Question: I'm new to <URL>, and I'm trying to learn it.
I have

---
Here is my option
'''
var options = {
width: 400,
height: 240,
colors: ['#e0440e', '#e6693e', '#ec8f6e', '#f3b49f', '#f6c7b6']
};
'''
---
<URL>
How do I hide the label : Work, Eat ?
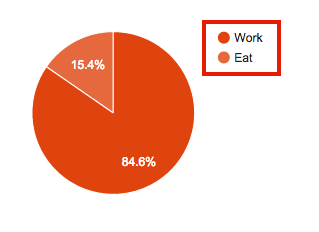
Answer: Yes.... I found it. I realize that just need to add another option 'legend: 'none','
'''
var options = {
width: 400,
height: 240,
colors: ['#e0440e', '#e6693e', '#ec8f6e', '#f3b49f', '#f6c7b6'],
legend: 'none'
};
'''